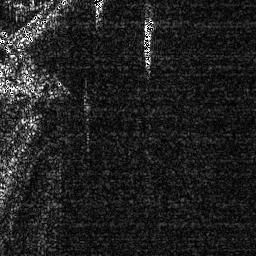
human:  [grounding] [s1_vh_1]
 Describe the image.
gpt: In the satellite image, there is  <ref>1 medium ship </ref> <box>[[54, 6, 60, 27, 0]]</box> located at top.